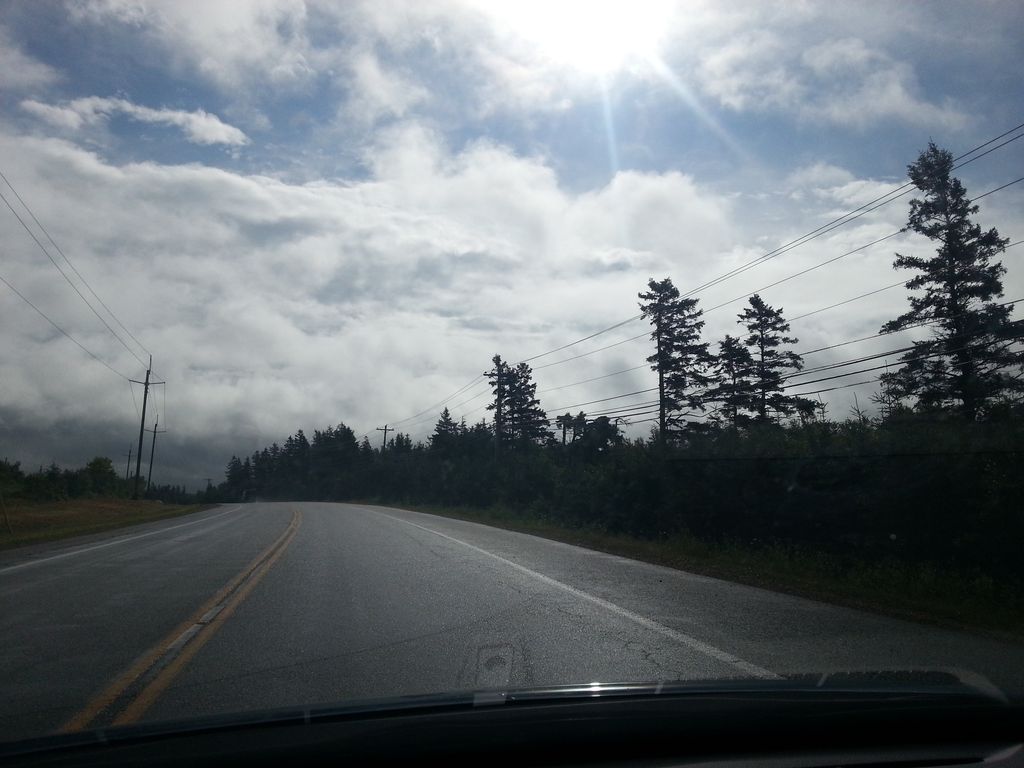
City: charlottetown